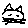
Label: cat